五年级 · 立体几何学
（2022 秋・南京期末）劳技课上同学们制作长方体的灯笼。

（1）小兰用铁丝制作了一个如图所示的长方体灯笼框架, 至少需要多少厘米长的铁丝?

（2）如果在四周围上红绸布, 在上下底面打好绳结, 并在下面系上穗子, 灯笼就制作好了。小兰至少用了多少平方分米的红绸布?

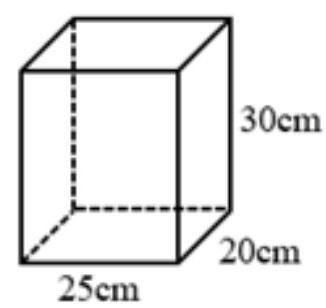
答案: 解 （1） $(25+20+30 ） \times 4$

$=(45+30) \times 4$

$=75 \times 4$

$=300$ (厘米)

答: 至少需要 300 厘米长的铁丝。

(2) $(25 \times 30+20 \times 30) \times 2$

$=(750+600) \times 2$

$=1350 \times 2$

$=2700$ （平方厘米）

2700 平方厘米 $=27$ 平方分米

答：小兰至少用了 27 平方分米的红绸布。